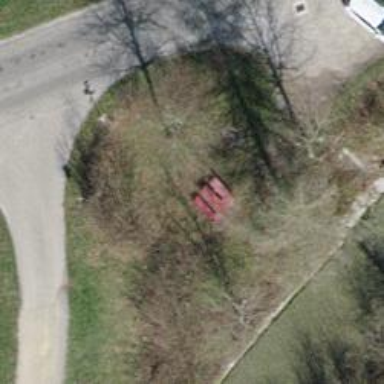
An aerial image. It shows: Picnic table located in leisure land area.